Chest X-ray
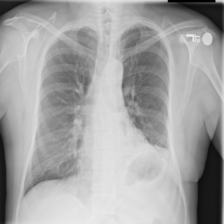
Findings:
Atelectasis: negative
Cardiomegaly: negative
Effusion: negative
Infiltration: negative
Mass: negative
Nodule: negative
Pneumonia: negative
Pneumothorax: negative
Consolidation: negative
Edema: negative
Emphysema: negative
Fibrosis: negative
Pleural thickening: negative
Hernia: negative